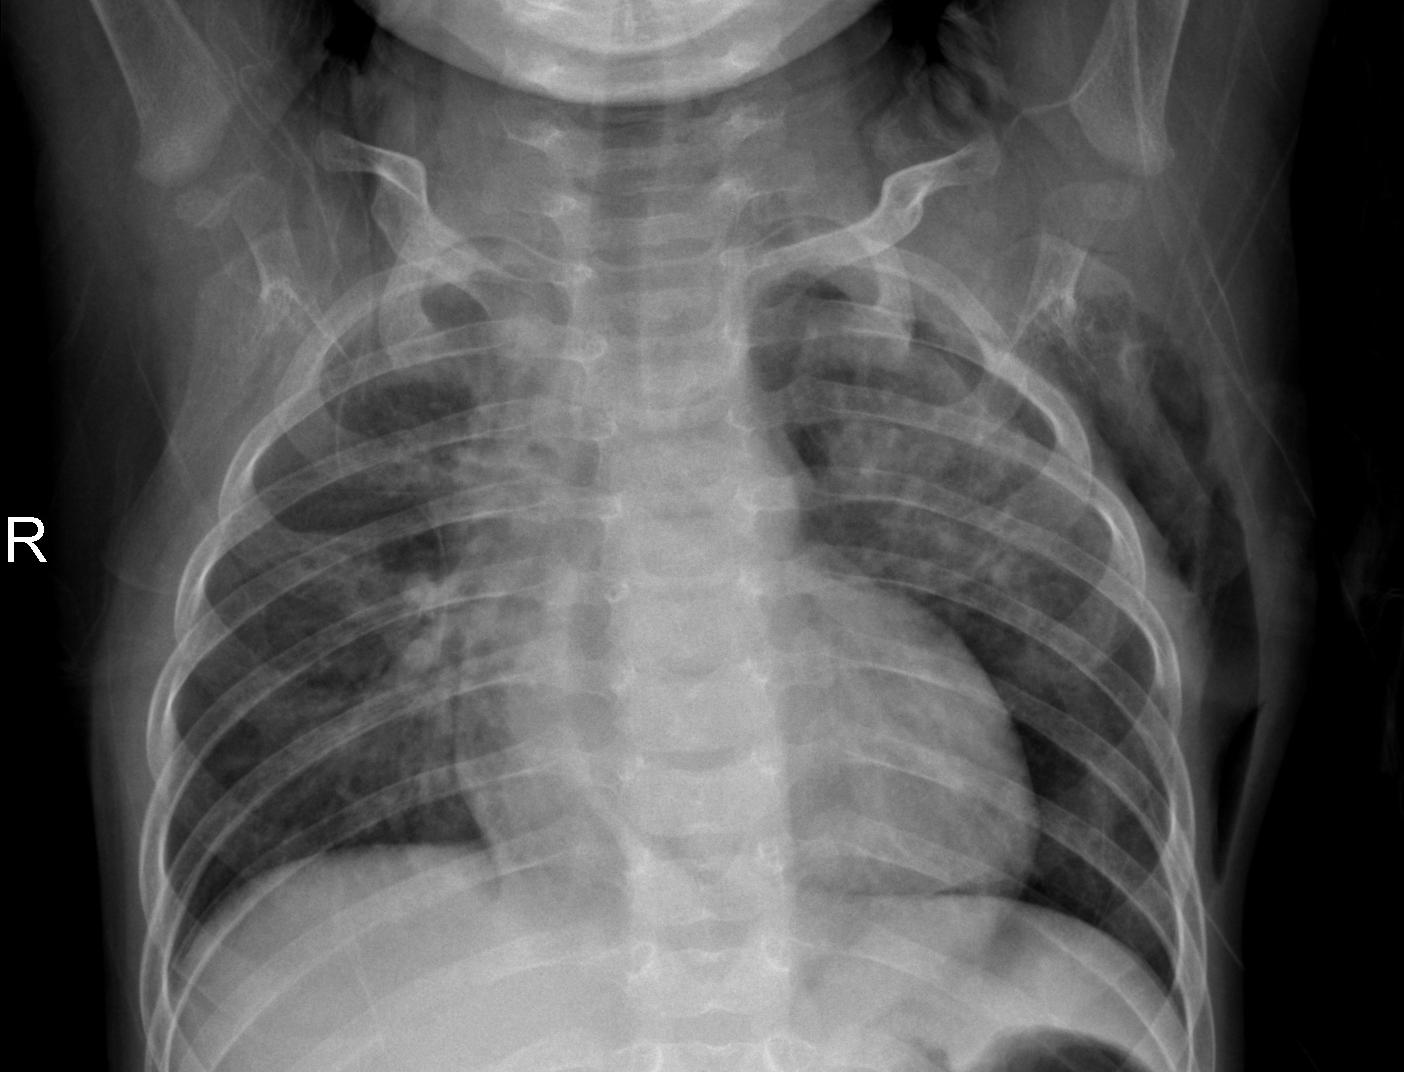
Diagnosis: PNEUMONIA